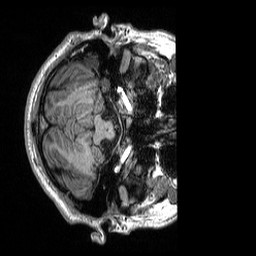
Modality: T1w
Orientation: axial
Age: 23
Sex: male
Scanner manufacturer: siemens
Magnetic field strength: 3 T
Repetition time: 2.3 s
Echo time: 0.00298 s